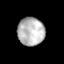
Tissue: prostate
Cell type: Epithelial cells
Senescence score: 0.3598
Nuclear area (px): 732
Mean DAPI intensity: 185.959